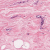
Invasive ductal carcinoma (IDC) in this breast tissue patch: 0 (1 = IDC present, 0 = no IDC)